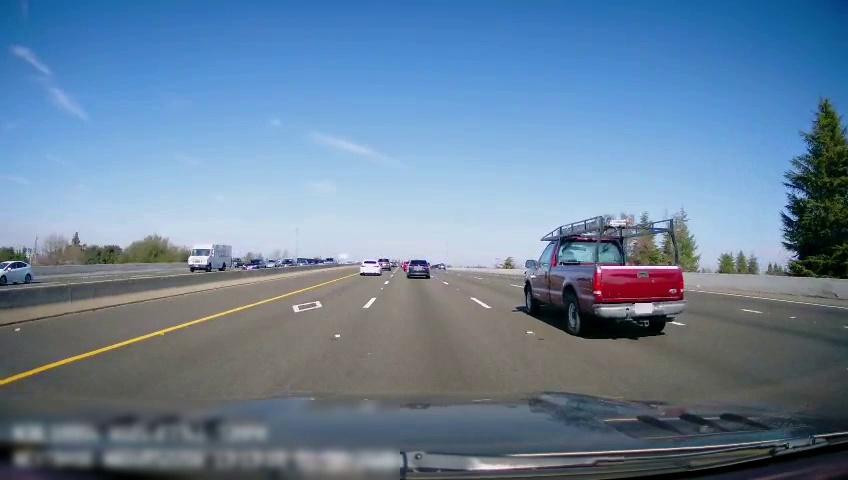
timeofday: Day
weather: Sunny
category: Drivable Space
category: Vehicles | SUV
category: Vehicles | Truck
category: Vehicles | SUV
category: Vehicles | Car
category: Vehicles | Car
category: Vehicles | Car
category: Vehicles | SUV
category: Vehicles | Car
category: Drivable Space
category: Vehicles | Truck
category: Vehicles | Car
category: Vehicles | SUV
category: Vehicles | Car
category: Vehicles | Car
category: Lanes | Opposite Lane
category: Lanes | Opposite Lane
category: Lanes | Alternate Lane
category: Lanes | Alternate Lane
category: Lanes | Alternate Lane
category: Lanes | Current Lane
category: Lanes | Current Lane
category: Lanes | Alternate Lane